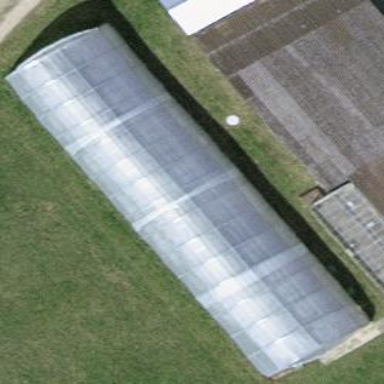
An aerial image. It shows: Greenhouse.